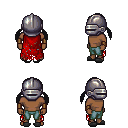
a pixel art fantasy rpg character, male body template, human, dark skin, red tattered cape, teal pants, raven twin-tailed hairstyle, metal helm, leather bracers, gray slippers, four views (front, back, left, right), 2x2 character sprite sheet, small pixel art, hard edges, no anti-aliasing